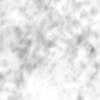
Label: no_change